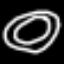
Label: donut